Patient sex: F
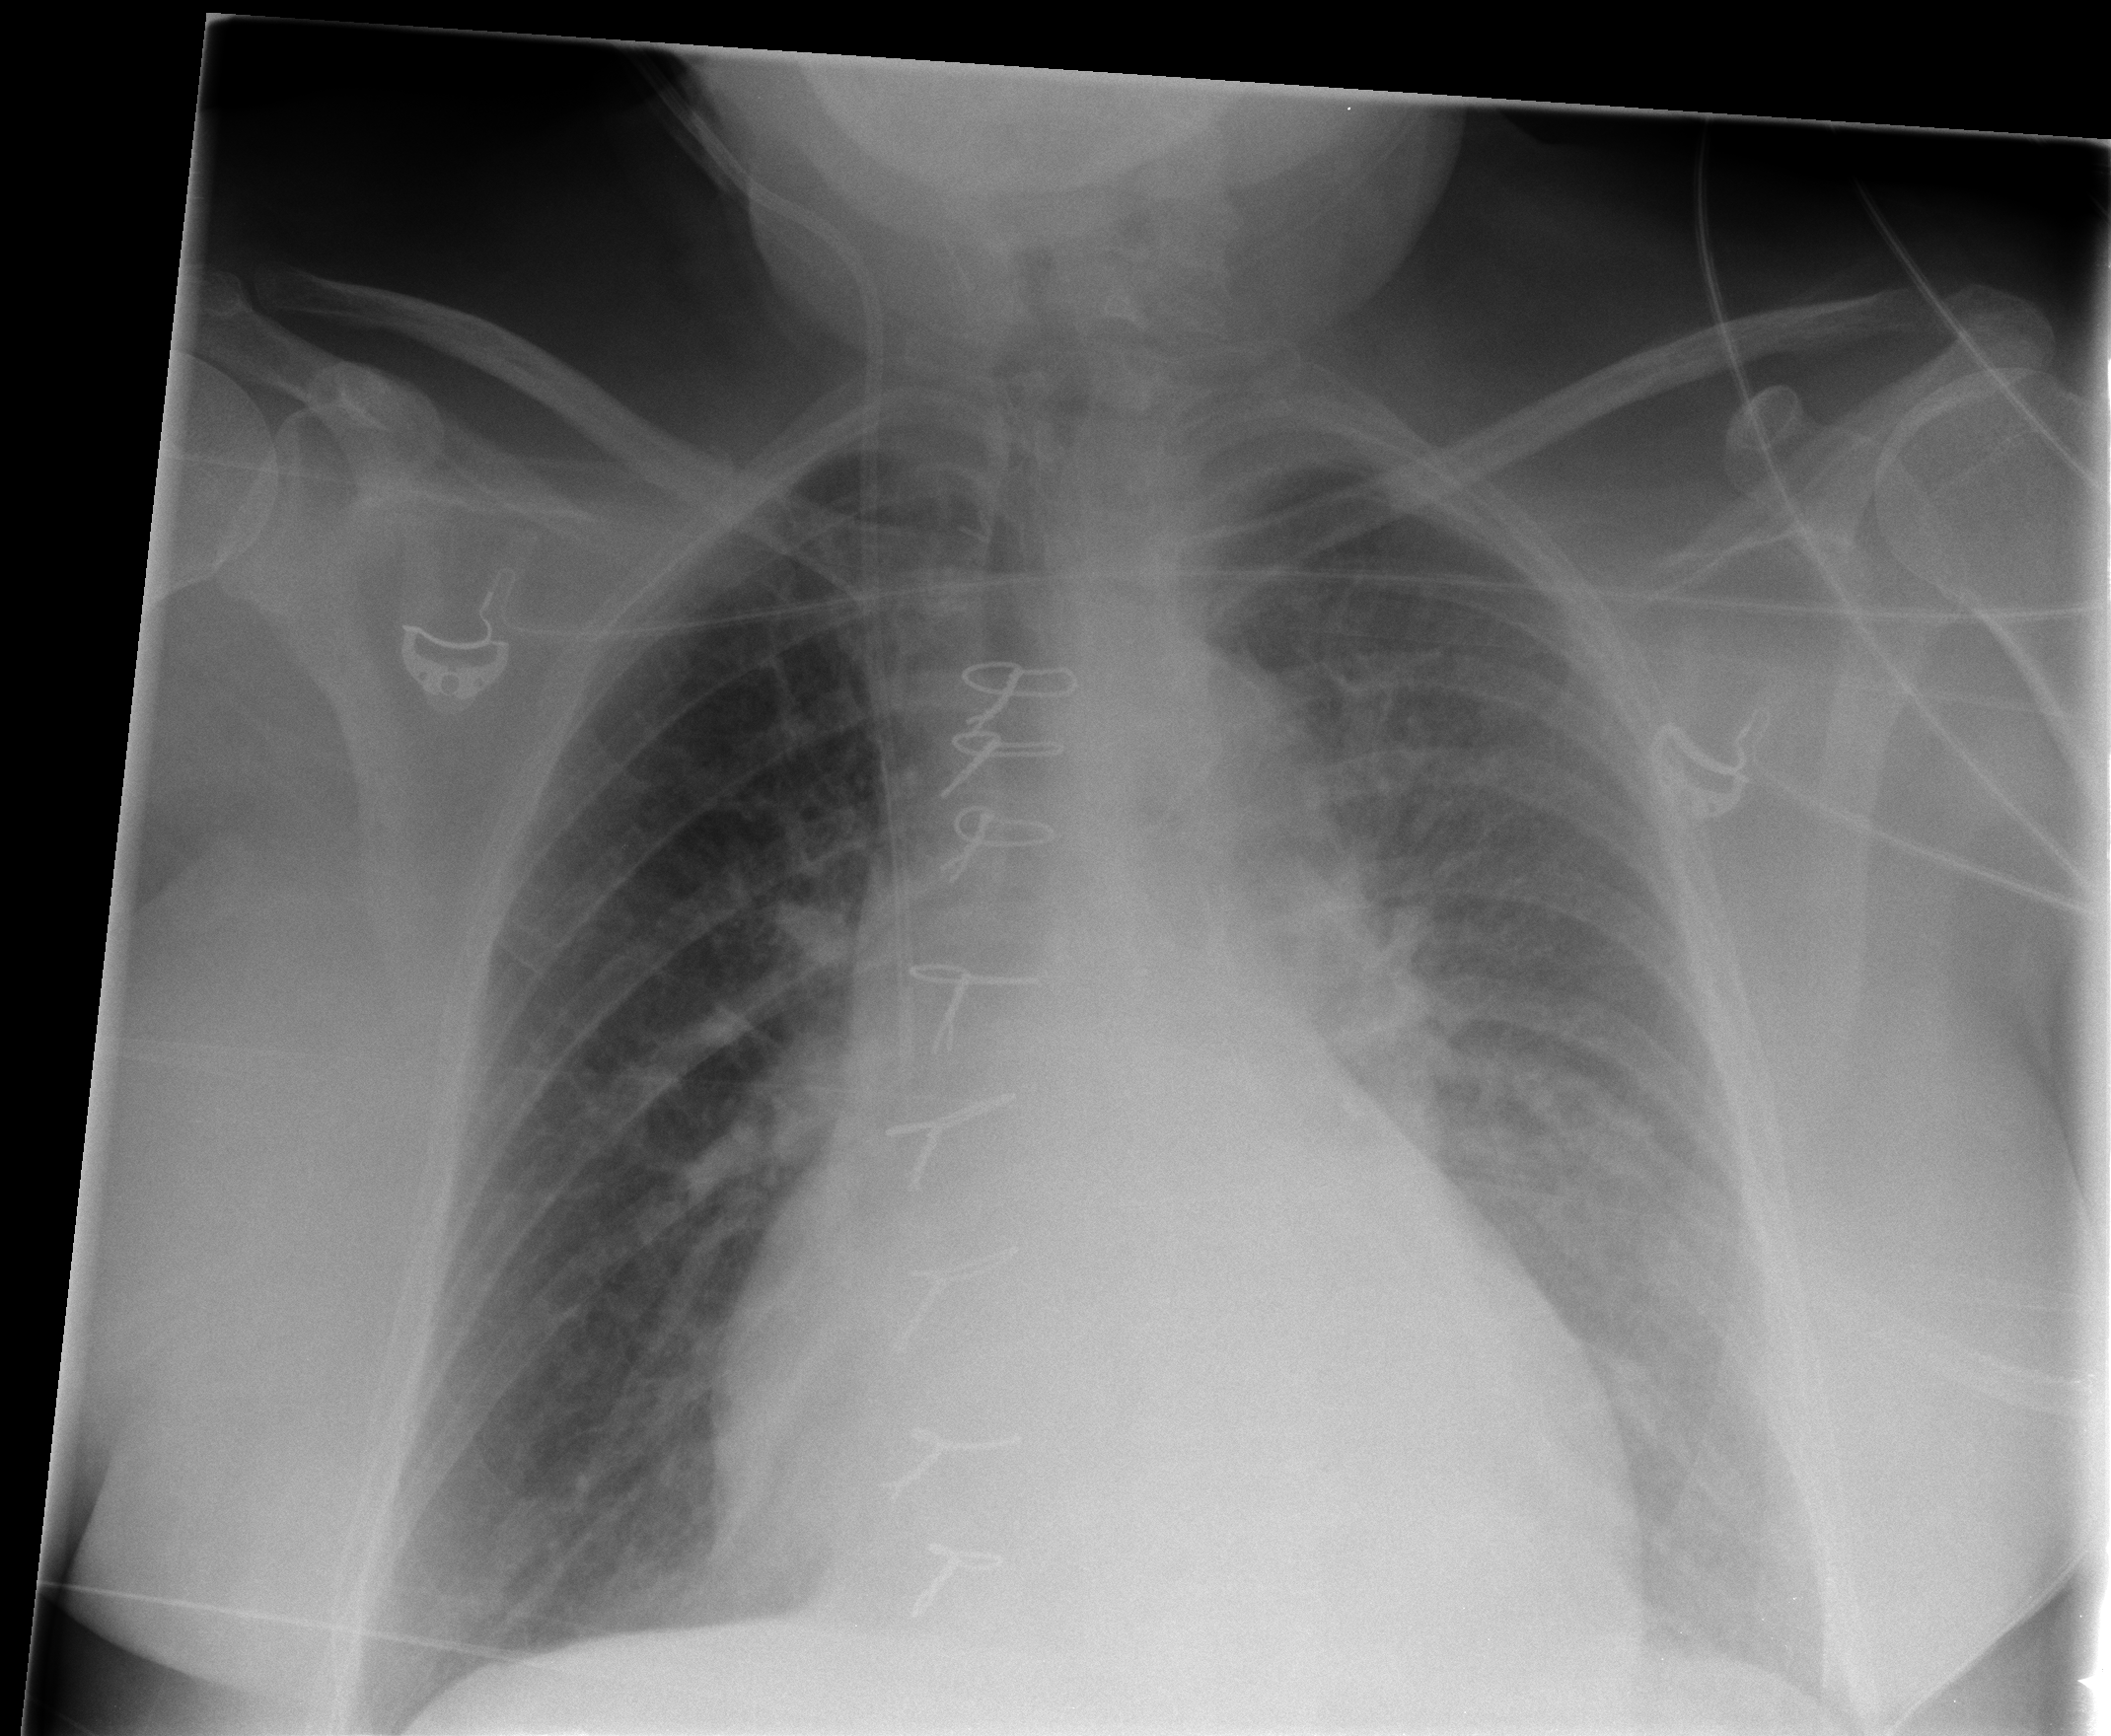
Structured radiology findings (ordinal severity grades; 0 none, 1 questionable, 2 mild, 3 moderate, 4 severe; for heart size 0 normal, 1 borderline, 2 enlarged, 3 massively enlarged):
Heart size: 1
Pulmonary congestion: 0
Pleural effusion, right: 0
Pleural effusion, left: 2
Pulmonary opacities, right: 1
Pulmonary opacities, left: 0
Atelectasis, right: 0
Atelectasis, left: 2